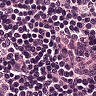
Metastatic tissue present: no